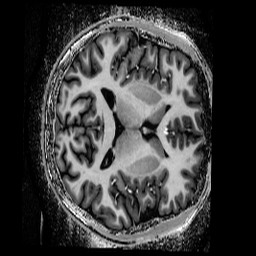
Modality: T1w
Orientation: axial
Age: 20
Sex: female
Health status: healthy
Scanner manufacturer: siemens
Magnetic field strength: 9.4 T
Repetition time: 9 s
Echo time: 0.0023 s